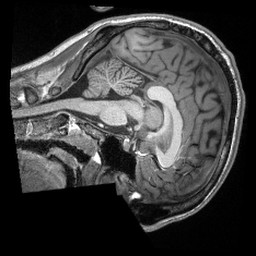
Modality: T1w
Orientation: sagittal
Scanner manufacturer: siemens
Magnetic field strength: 3 T
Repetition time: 2.3 s
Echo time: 0.00308 s